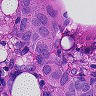
Metastatic tissue present: yes